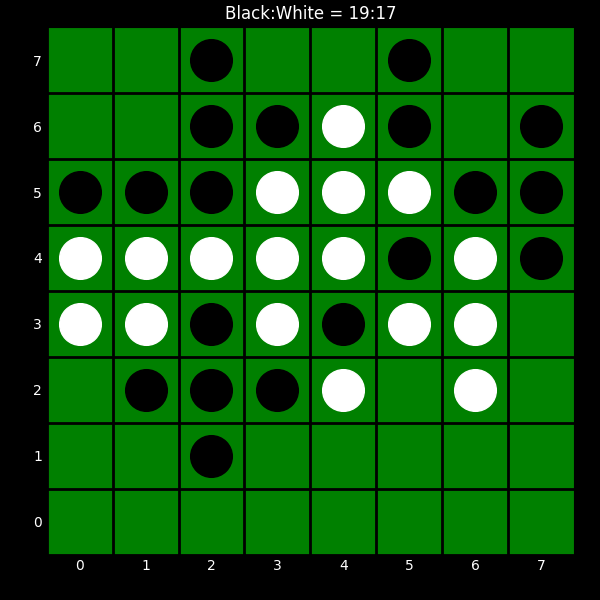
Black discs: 19
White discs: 17